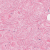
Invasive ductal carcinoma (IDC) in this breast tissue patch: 0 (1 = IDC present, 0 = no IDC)